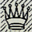
Piece: wQ